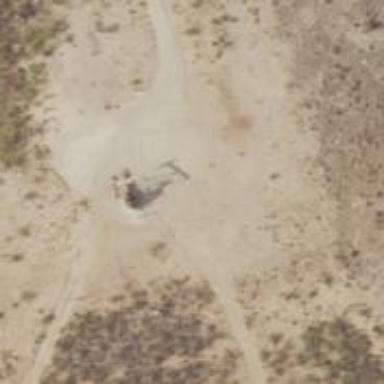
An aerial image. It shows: Petroleum well.